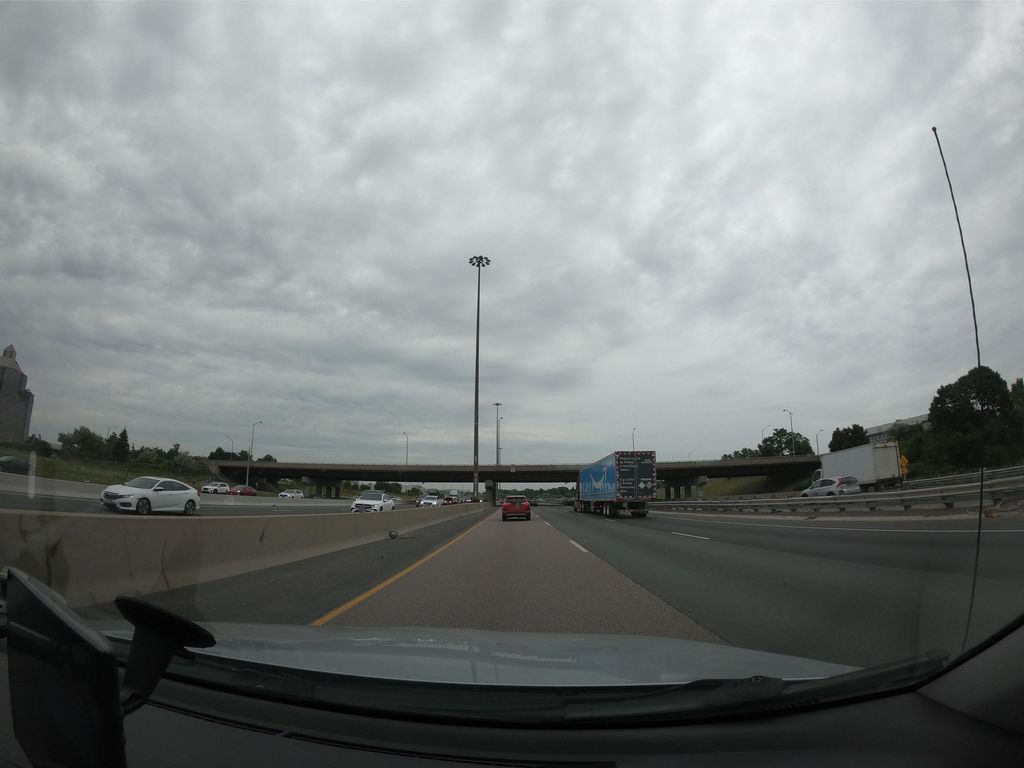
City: toronto